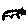
Label: cat